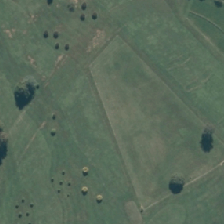
Land cover: urban_parkland